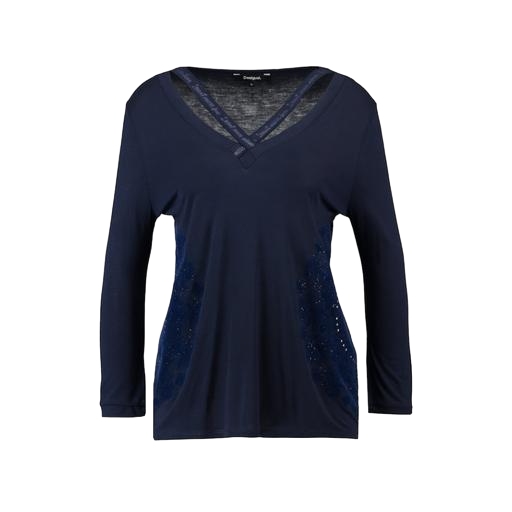
blue still long-sleeved top, blue v-neck top only macy, blue t-shirt only macy, white background